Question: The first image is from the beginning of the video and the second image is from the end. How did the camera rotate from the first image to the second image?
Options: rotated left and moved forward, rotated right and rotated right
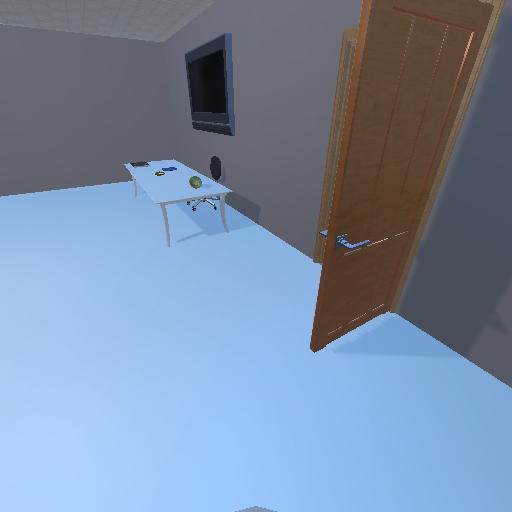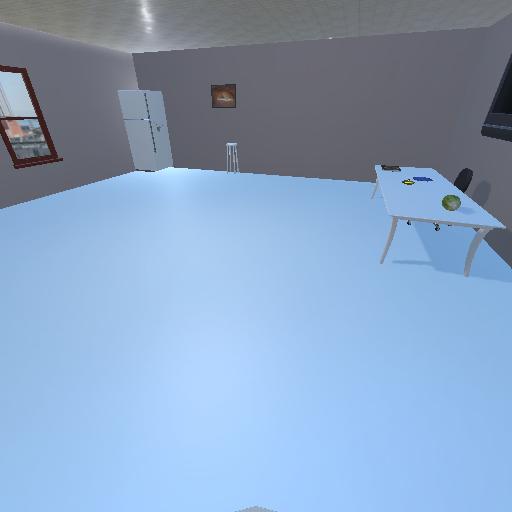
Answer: rotated left and moved forward